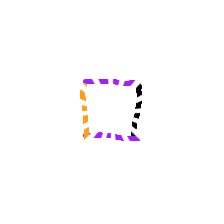
Shape: square